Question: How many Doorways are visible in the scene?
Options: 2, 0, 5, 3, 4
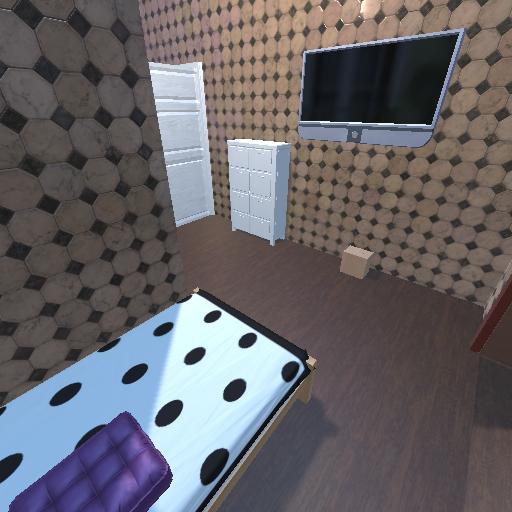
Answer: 2